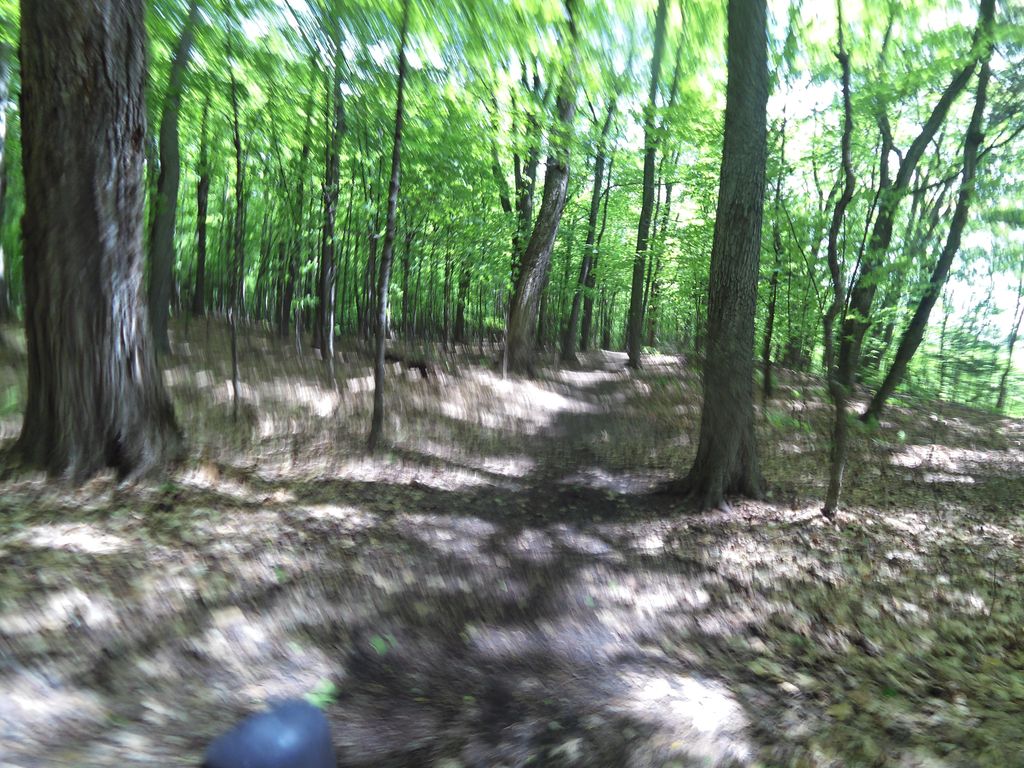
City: ottawa-gatineau